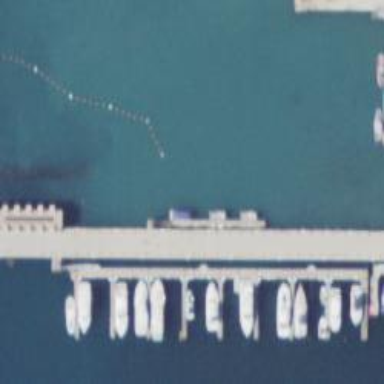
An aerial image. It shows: Man-made pier.